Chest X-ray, AP view. Patient: 40 years old, sex F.
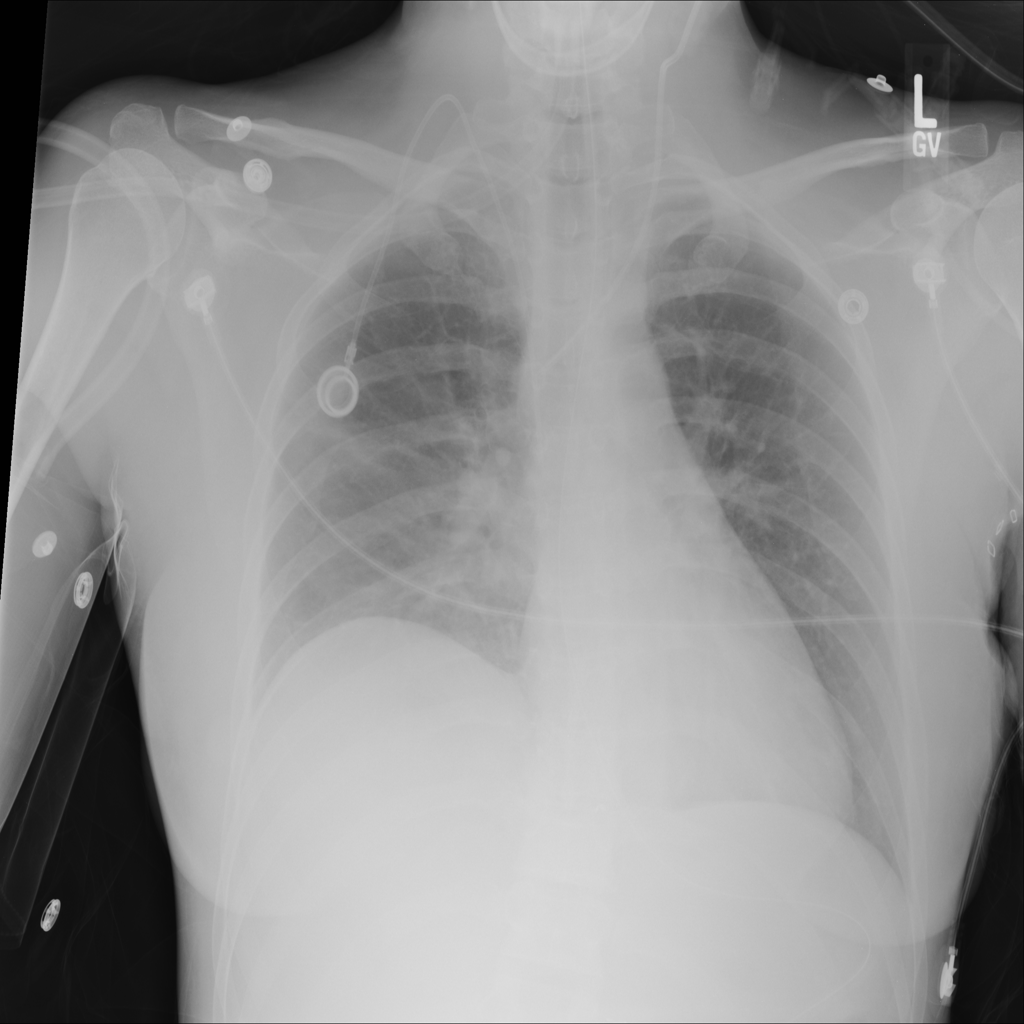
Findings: No Finding